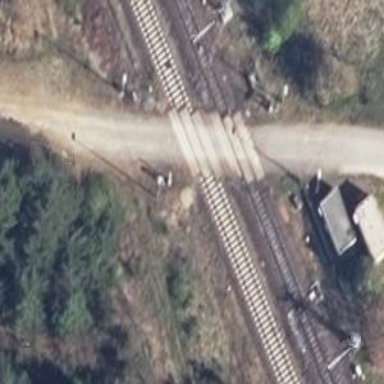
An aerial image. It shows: Level crossing along the railway.